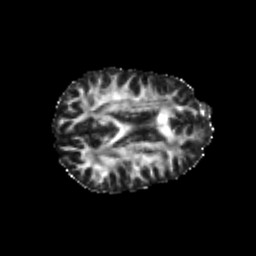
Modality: FA
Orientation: axial
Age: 22
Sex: female
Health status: healthy
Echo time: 0.074 s